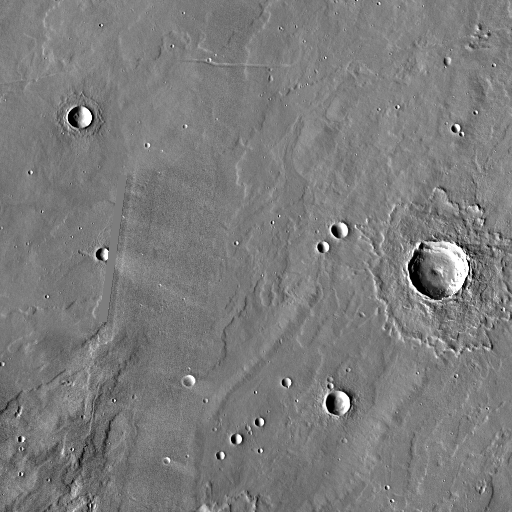
Crater classes present: Background, Other, Layered